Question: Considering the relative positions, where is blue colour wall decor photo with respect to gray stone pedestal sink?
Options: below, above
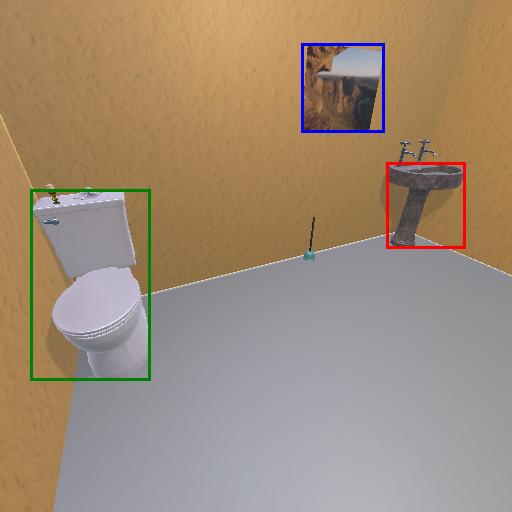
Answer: below